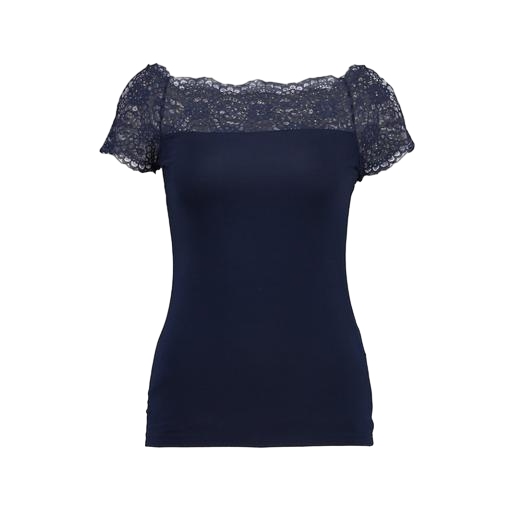
lace-yoke t-shirt, short sleeve navy lace top, blue nly t-shirt, white background